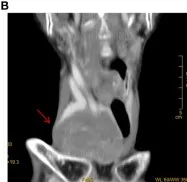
CT and MRI examinations. (B) Enhanced CT scan of the neck in coronary position.
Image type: radiology (ct)